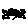
Label: zigzag